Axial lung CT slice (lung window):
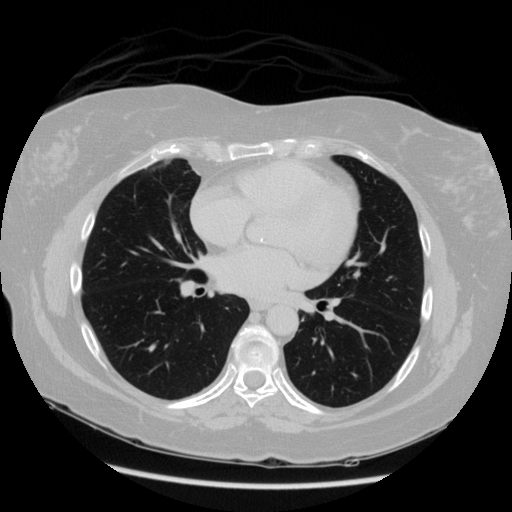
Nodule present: no